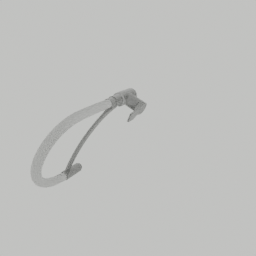
Label: appliances